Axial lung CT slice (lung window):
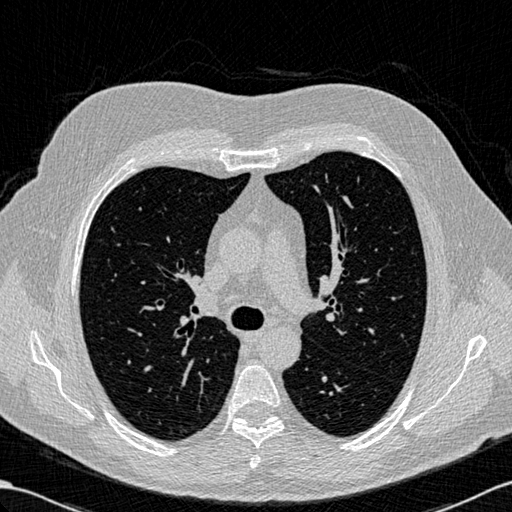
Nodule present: no